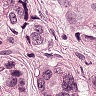
Metastatic tissue present: yes